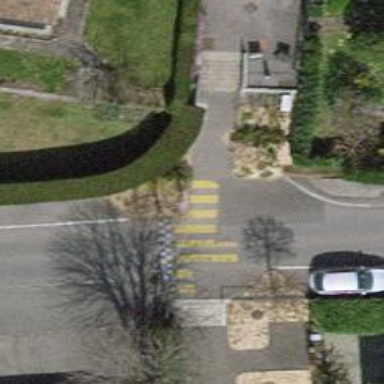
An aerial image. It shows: Zebra crossing on the road.